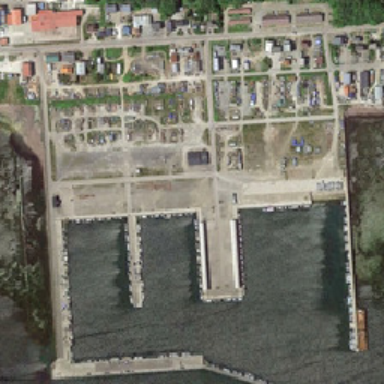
Residential area by the side of the port .